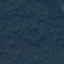
Land use / land cover: Forest